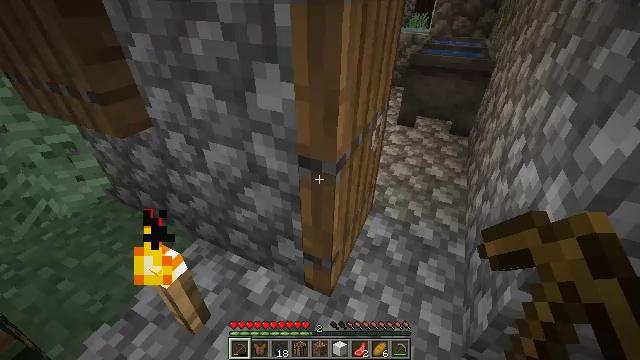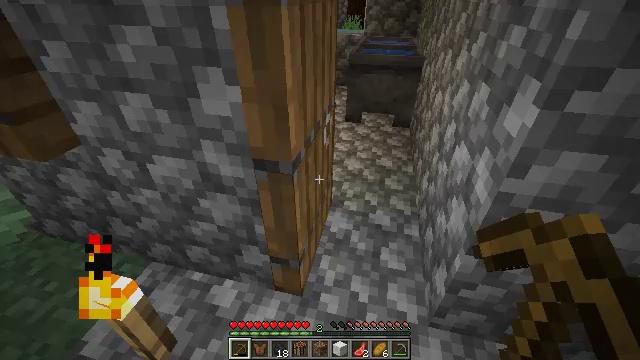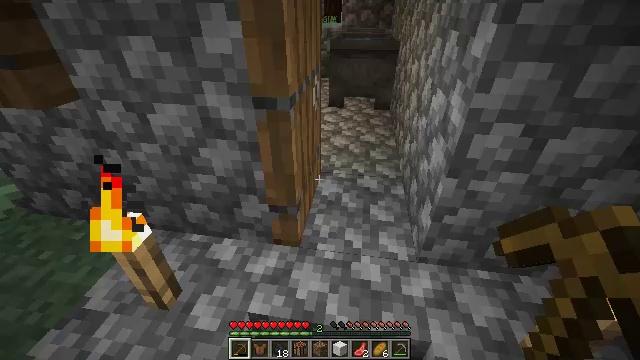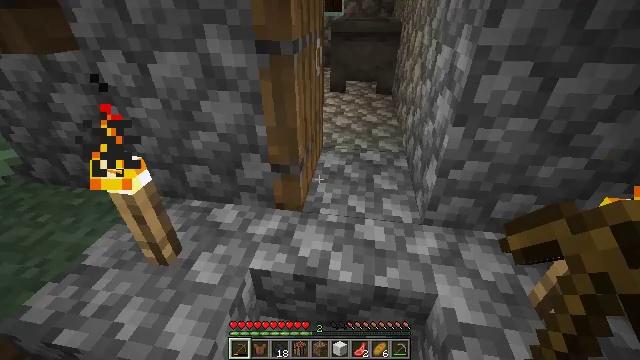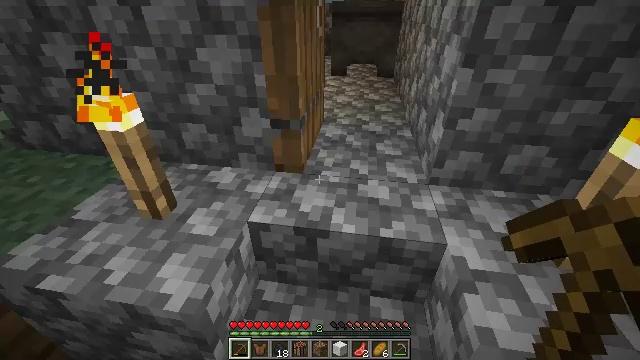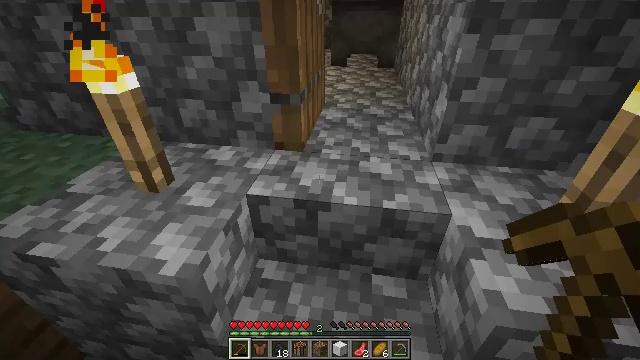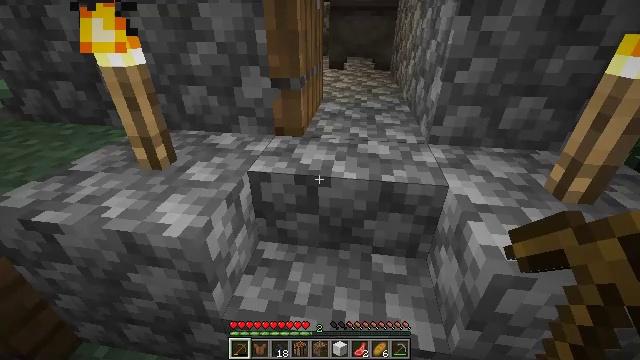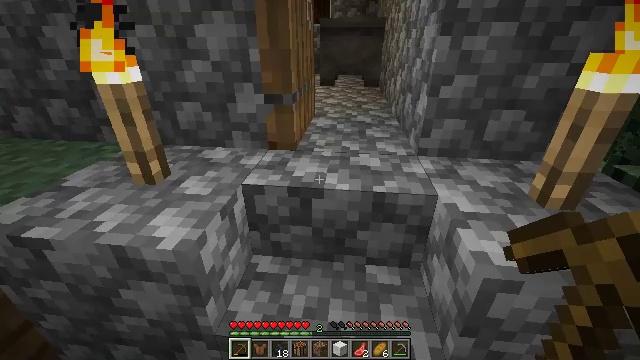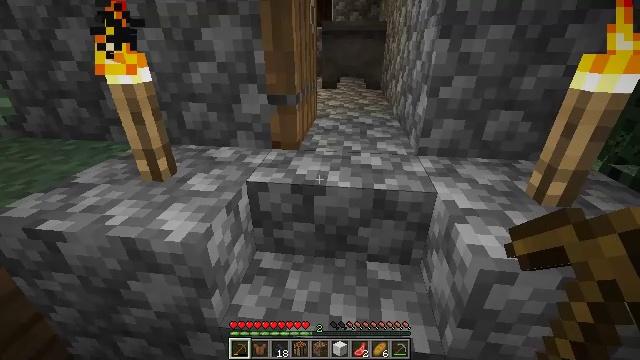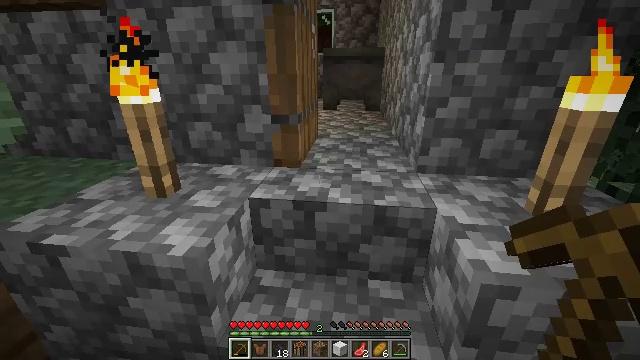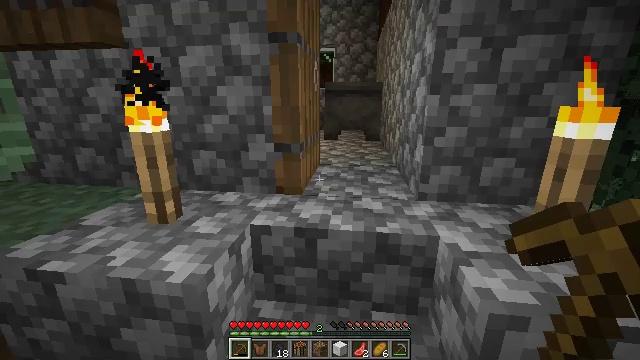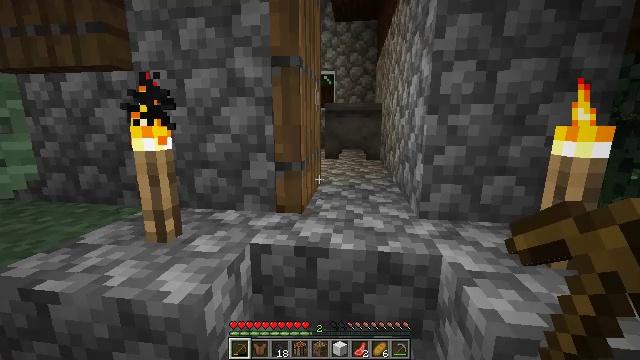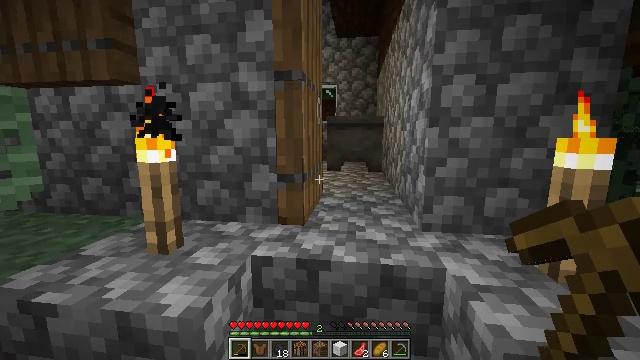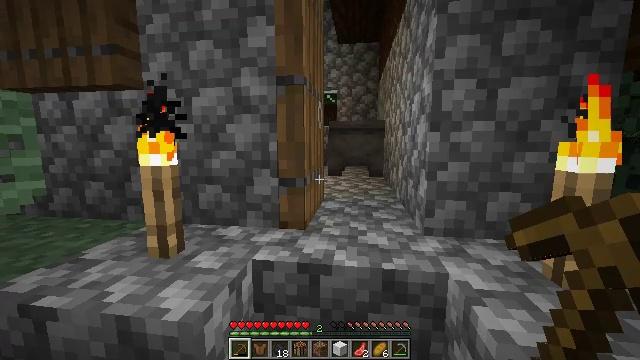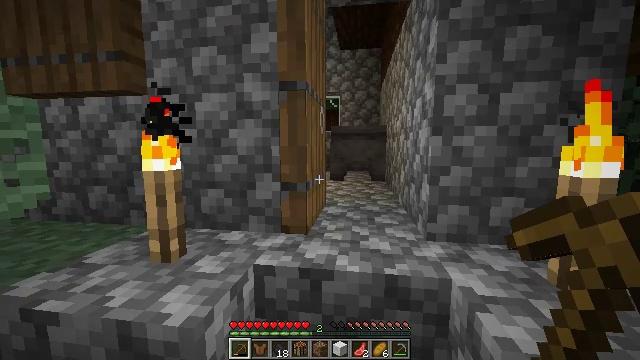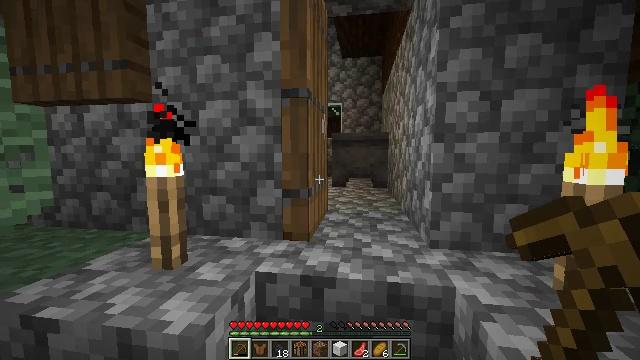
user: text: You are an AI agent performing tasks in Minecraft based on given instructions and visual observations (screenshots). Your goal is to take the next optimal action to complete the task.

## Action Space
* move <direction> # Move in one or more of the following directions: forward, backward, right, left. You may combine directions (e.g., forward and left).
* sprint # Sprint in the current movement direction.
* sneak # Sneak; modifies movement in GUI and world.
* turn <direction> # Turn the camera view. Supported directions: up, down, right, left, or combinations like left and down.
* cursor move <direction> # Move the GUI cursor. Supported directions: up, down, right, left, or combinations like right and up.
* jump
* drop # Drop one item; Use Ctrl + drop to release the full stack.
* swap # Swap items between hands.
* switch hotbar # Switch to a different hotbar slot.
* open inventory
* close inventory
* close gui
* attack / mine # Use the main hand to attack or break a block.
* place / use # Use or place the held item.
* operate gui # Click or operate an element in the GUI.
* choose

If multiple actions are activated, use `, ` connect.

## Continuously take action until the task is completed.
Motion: motion action
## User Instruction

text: Collect the blue bed by attacking it.
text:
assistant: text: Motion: move back, turn right
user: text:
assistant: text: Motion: move back, turn right
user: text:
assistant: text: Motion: no_op
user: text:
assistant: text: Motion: no_op
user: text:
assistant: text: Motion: no_op
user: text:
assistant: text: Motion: turn up
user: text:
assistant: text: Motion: turn right and up
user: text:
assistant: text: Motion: no_op
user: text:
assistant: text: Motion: turn up
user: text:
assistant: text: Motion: turn up
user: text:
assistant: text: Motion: turn up
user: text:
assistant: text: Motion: turn up
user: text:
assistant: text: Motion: turn up
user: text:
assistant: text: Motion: turn up
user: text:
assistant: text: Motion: turn up
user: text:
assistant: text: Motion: turn up
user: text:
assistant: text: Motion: no_op
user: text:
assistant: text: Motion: use / place
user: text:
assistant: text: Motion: use / place
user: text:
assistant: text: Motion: no_op
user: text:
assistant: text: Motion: turn right
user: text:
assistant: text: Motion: turn right and down
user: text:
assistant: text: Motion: turn right and down
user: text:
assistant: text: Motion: turn right and down
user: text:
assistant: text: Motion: no_op
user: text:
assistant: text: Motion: no_op
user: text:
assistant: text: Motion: no_op
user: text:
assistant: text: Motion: no_op
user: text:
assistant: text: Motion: no_op
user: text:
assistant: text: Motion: no_op